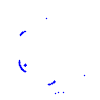
Particle: proton